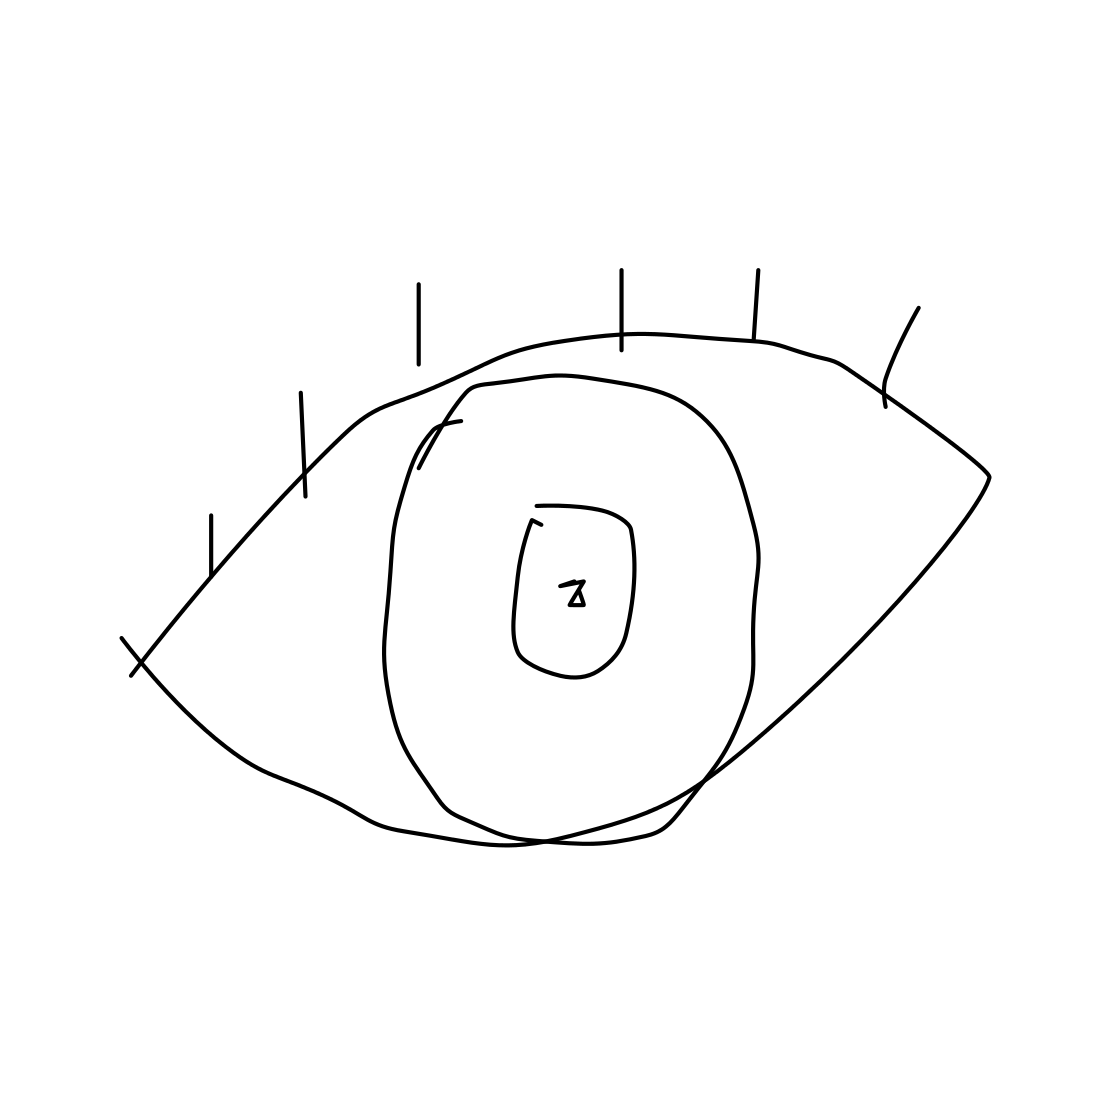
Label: eye